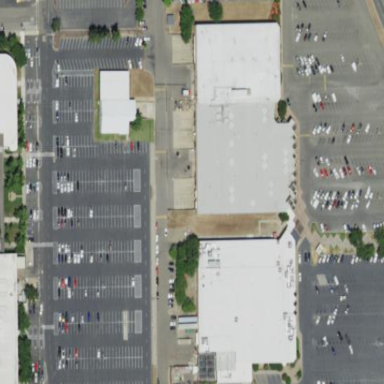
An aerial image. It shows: Retail area.